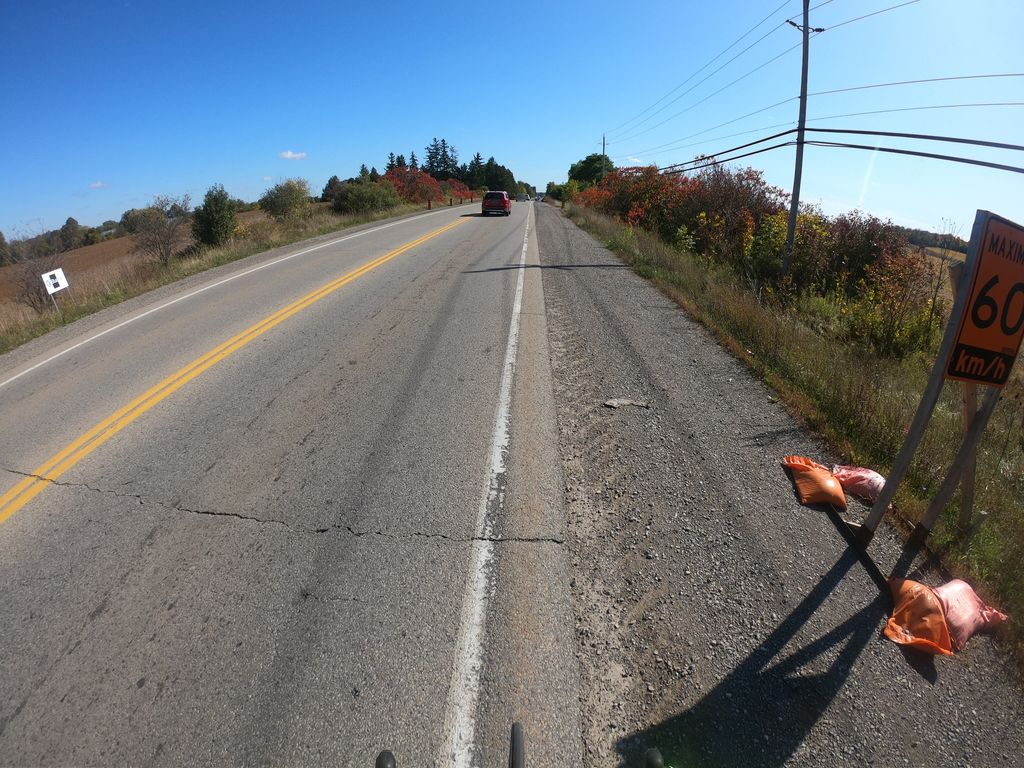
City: kitchener-waterloo